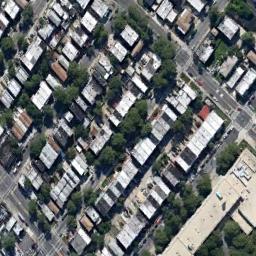
Label: residential